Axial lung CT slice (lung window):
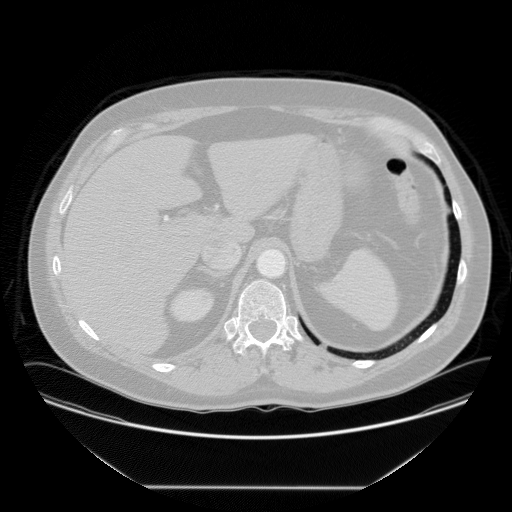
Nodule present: no